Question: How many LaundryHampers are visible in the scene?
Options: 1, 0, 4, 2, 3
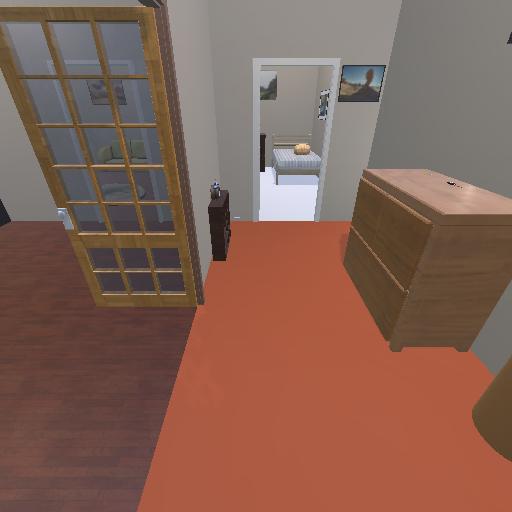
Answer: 1